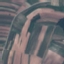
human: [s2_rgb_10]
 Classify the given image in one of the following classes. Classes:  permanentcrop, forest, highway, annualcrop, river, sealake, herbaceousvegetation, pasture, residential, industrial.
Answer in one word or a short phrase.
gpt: PermanentCrop